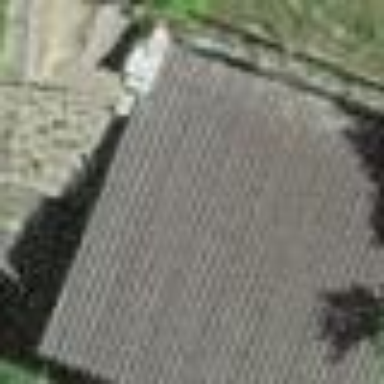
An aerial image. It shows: View of roof of building.